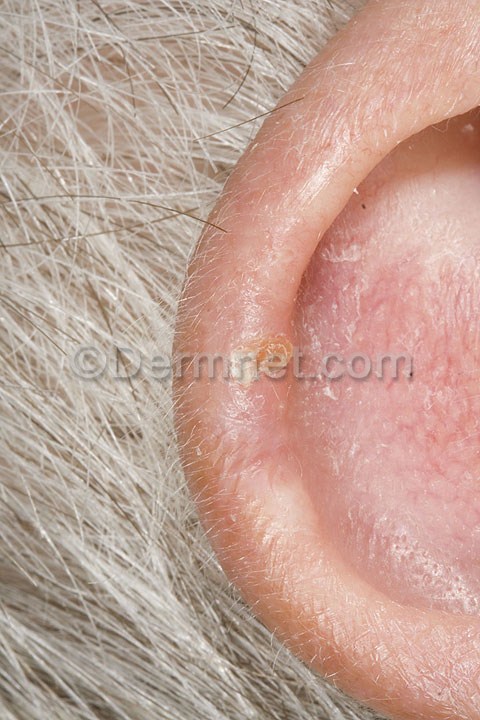
Disease: Seborrheic Keratoses and other Benign Tumors